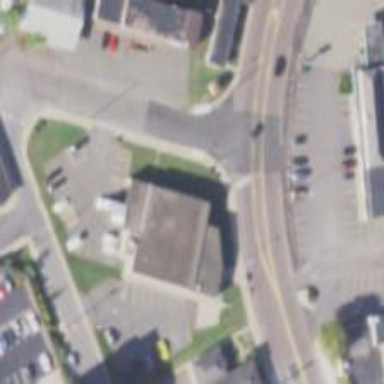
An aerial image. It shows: Post office.